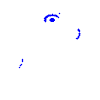
Particle: pion